Interaction volume radius: 5 \u00c5
Interaction volume height: 30 \u00c5
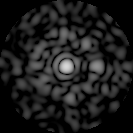
Disorder parameter: 0.8502